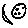
Label: moon